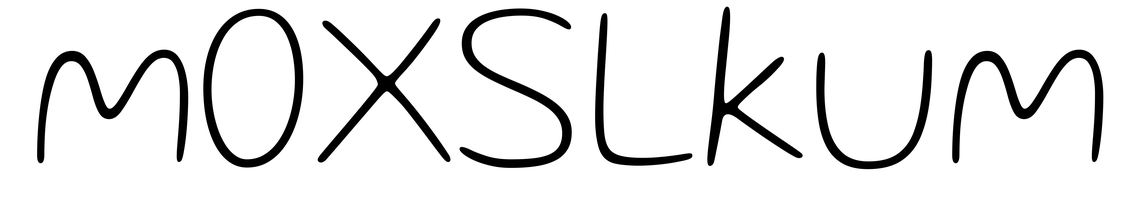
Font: Gluten_Thin